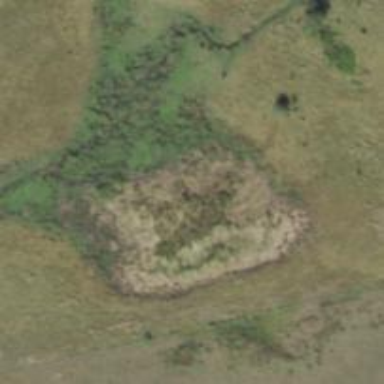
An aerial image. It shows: Marsh wetland.